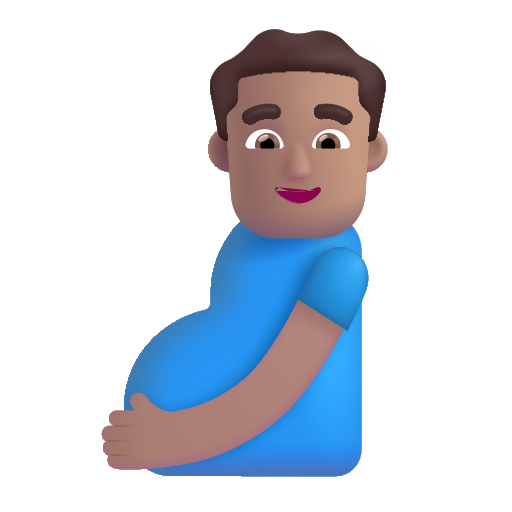
pregnant man color